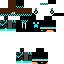
A male skeleton skin with dark skin, wearing brown helmet dressed in a blue armor chest and black pants, featuring a closed mouth.